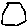
Label: hexagon